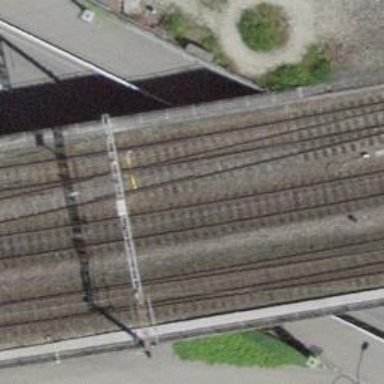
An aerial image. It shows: Railway bridge with electrified tracks and single rail.